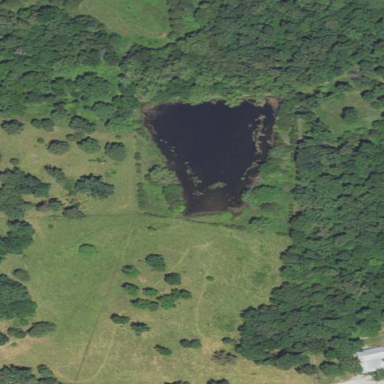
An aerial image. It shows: Peaceful pond surrounded by nature.